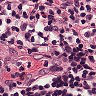
Metastatic tissue present: no